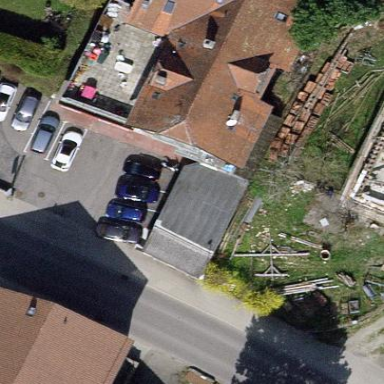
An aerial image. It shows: Car shop building.